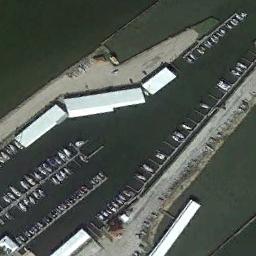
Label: harbor